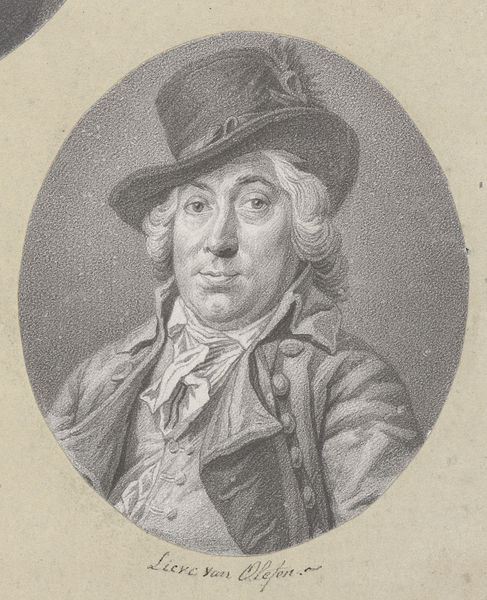
Titel: Portret van Lieve van Olefen
Künstler: Johannes Cornelis Mertens
Standort: Amsterdam
Institution: Rijksmuseum
Schlagwörter: mann, hut, schleife, jacke, kragen, portrait, locken, knöpfe, liefe, oleson